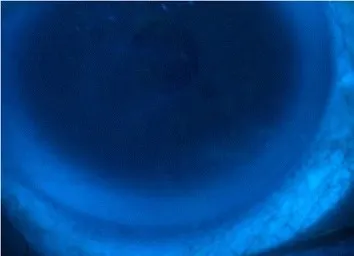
Slit-lamp fluorescein corneal staining image of the right eye showing complete resolution of corneal ulceration 4 weeks after treatment discontinuation.
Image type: pathology (fish)